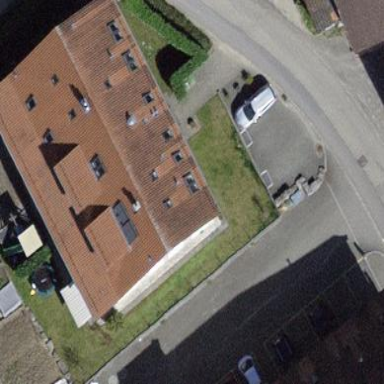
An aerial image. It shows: Building with tiled roof.